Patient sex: M
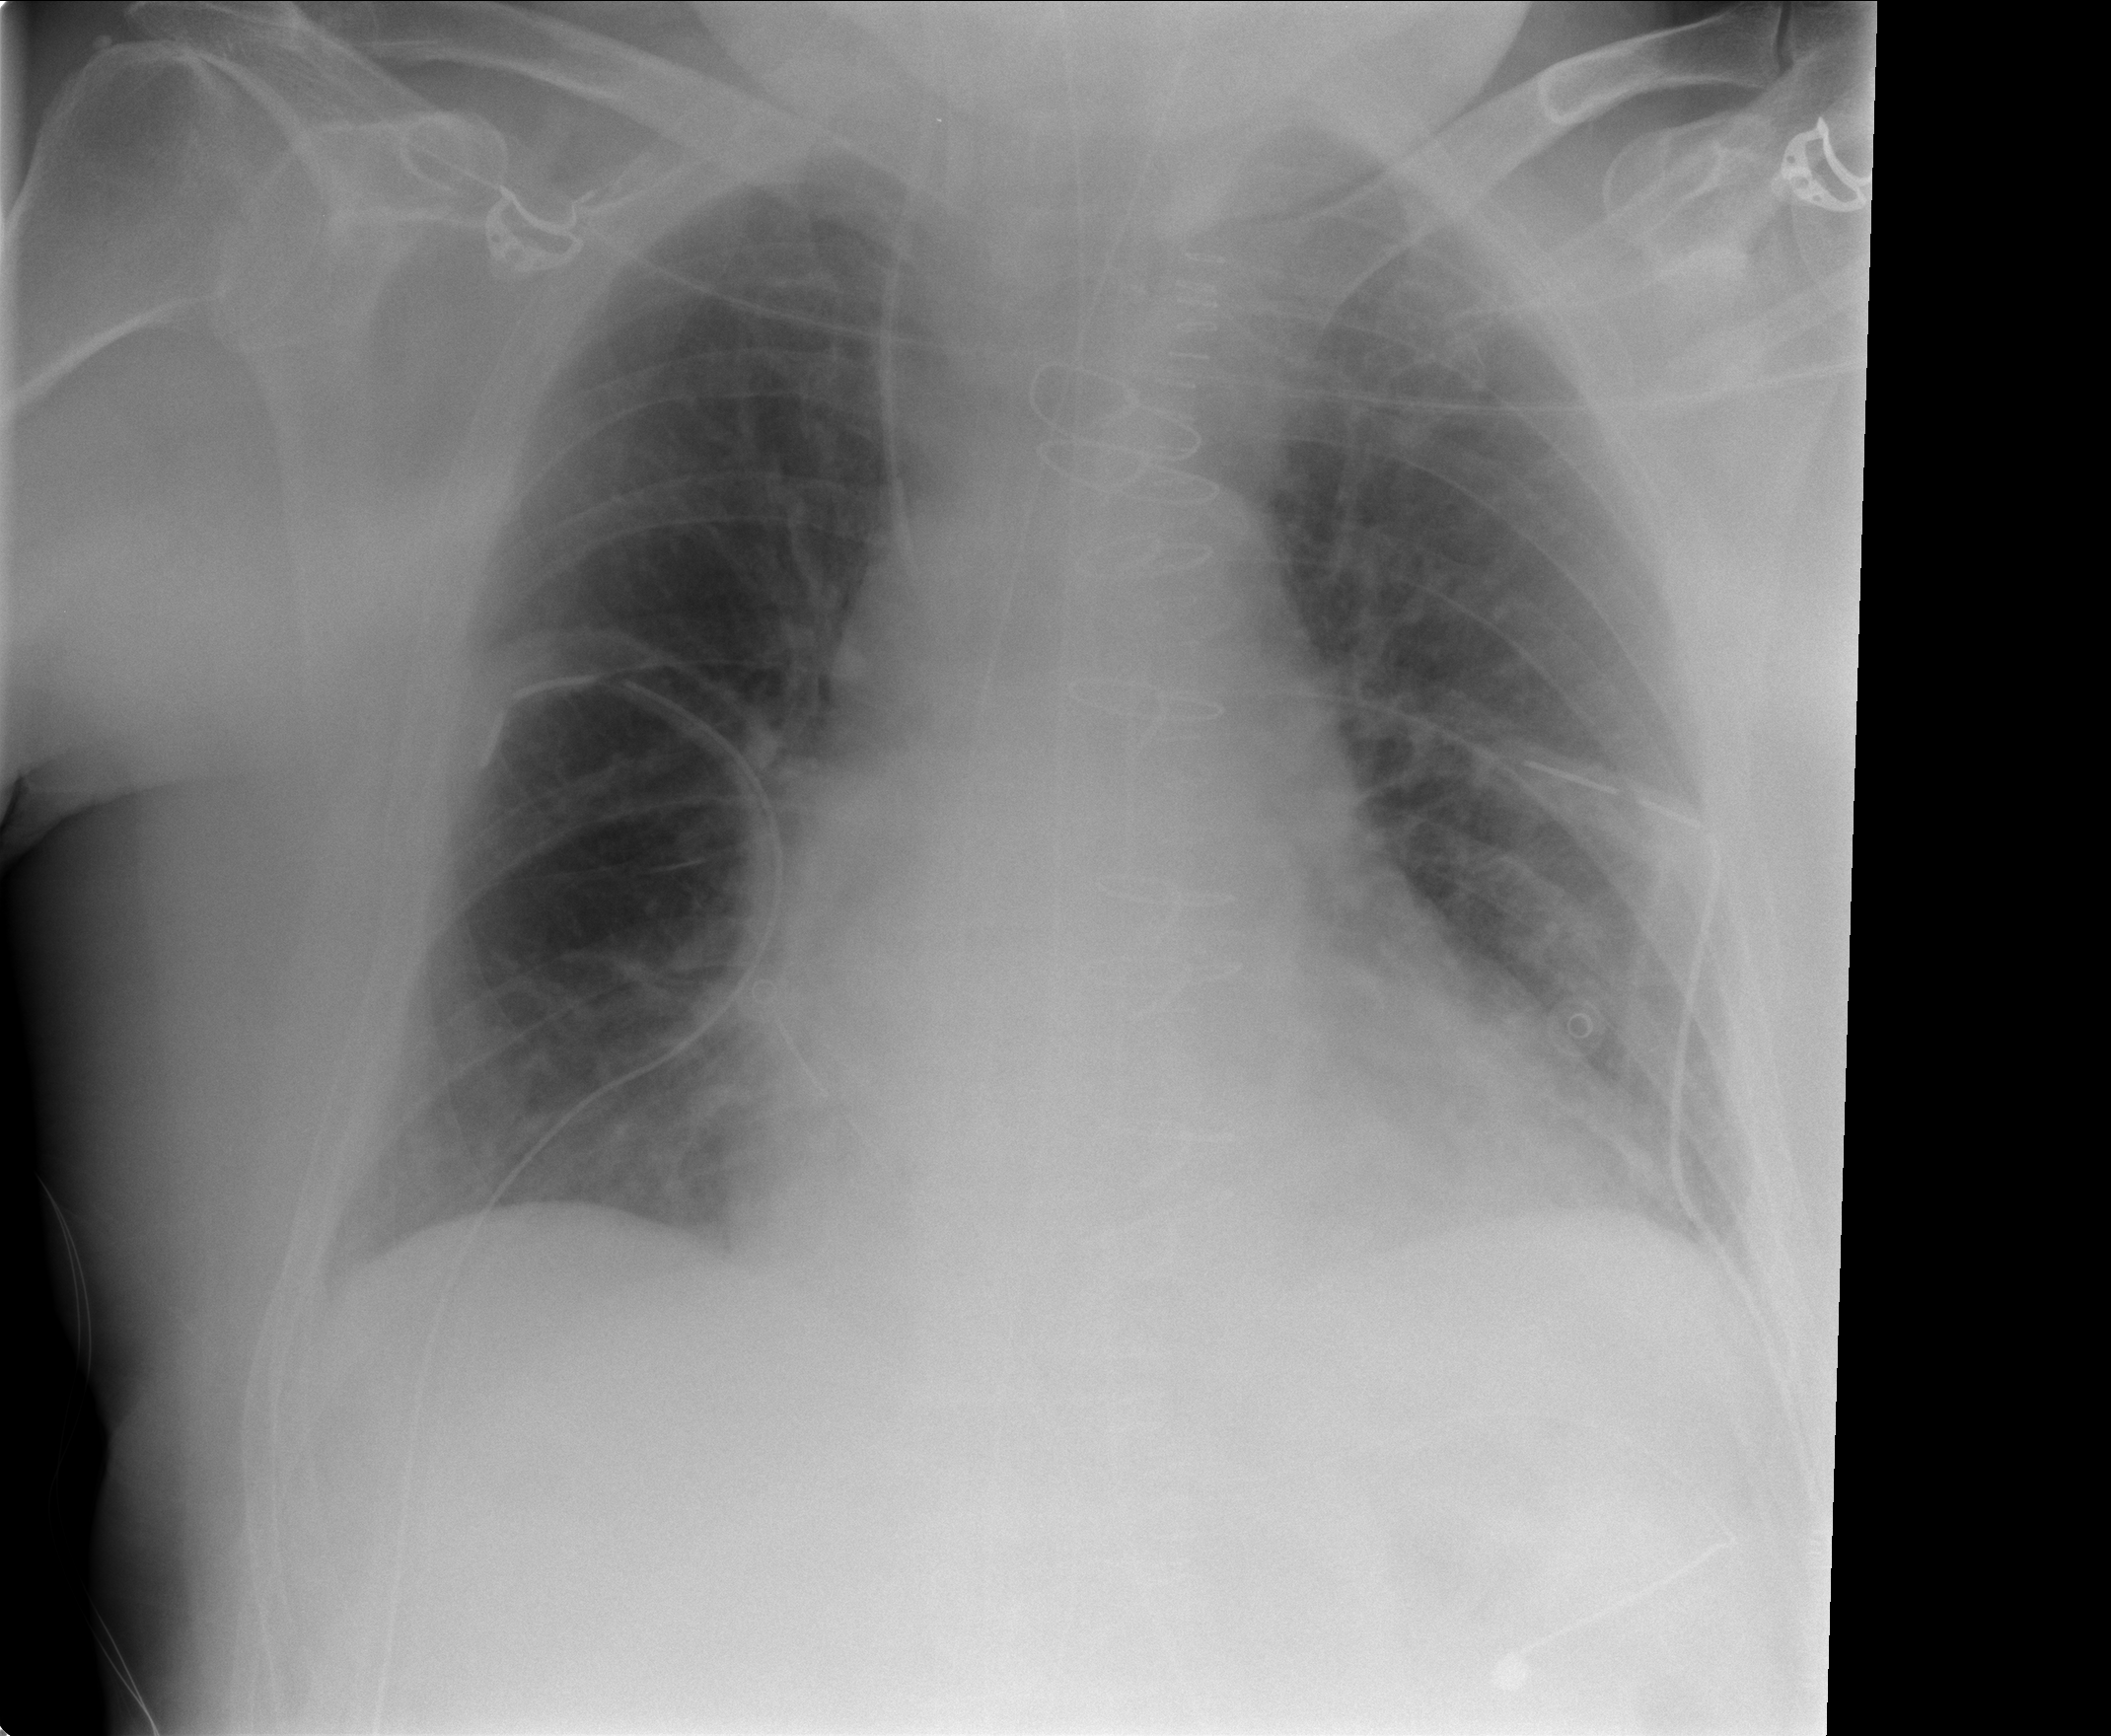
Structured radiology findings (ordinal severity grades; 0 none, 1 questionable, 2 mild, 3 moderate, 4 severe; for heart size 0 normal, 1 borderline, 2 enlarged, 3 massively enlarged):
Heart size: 0
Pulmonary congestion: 1
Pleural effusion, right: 0
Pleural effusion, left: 0
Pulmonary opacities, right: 0
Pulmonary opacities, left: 0
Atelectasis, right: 0
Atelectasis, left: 0